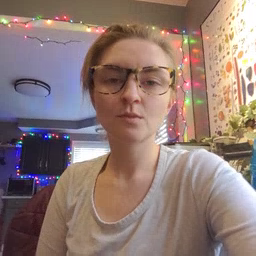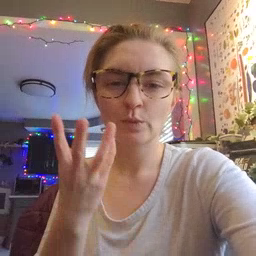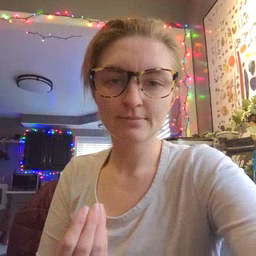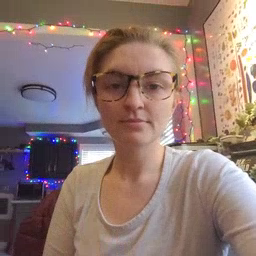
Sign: wet